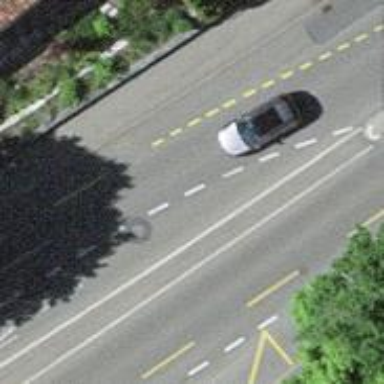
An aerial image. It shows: Public transport stop position.